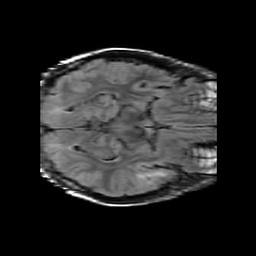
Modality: FLAIR
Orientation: axial
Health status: ill
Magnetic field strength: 3 T